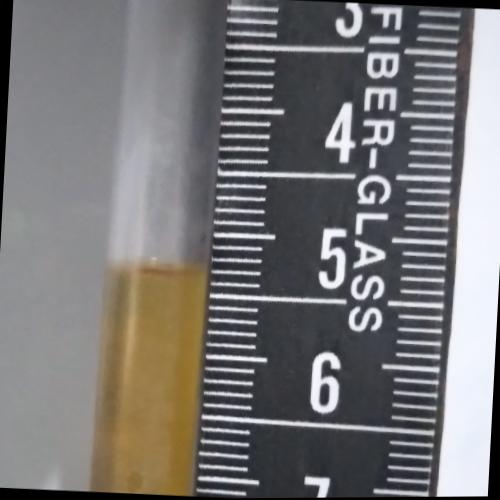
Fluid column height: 5.3 cm